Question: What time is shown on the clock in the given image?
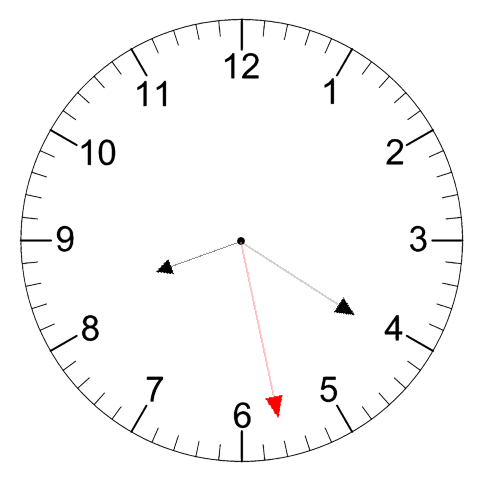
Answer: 08:20:28